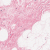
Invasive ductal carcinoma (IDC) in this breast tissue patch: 0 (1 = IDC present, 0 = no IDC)